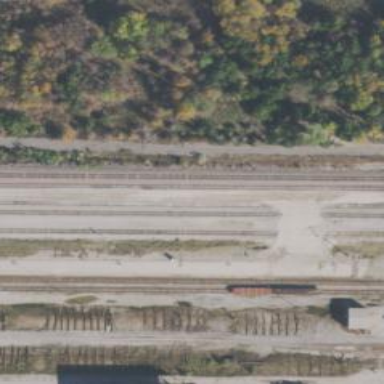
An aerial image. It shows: Rail spur service.